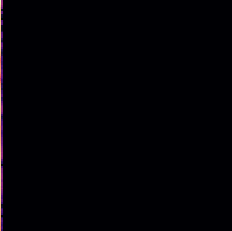
Sound class: Rain